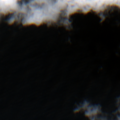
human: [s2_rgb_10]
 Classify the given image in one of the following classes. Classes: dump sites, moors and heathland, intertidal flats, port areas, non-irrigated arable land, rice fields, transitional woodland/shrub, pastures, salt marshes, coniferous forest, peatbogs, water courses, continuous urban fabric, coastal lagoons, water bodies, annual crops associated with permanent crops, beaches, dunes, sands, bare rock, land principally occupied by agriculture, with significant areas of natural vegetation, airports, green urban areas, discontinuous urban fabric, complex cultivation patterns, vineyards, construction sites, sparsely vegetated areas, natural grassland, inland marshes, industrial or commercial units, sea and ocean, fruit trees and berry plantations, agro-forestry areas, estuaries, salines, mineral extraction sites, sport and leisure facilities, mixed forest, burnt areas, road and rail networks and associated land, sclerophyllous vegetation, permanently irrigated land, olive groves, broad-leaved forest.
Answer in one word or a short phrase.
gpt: sea and ocean